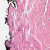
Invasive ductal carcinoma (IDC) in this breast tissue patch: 0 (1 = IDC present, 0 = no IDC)